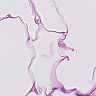
Metastatic tissue present: no